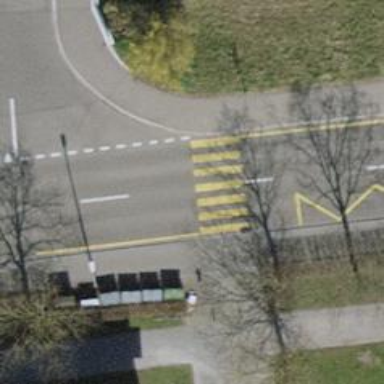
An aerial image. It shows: Zebra crossing on footway.